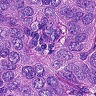
Metastatic tissue present: yes